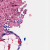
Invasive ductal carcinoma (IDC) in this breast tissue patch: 0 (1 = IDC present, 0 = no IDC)